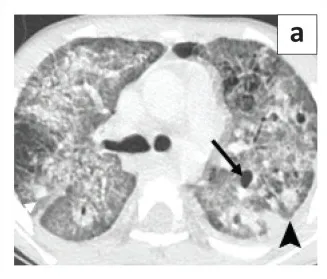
Contrast-enhanced CT chest axial.
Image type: radiology (ct)